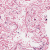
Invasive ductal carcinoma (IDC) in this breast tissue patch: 0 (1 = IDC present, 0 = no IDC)